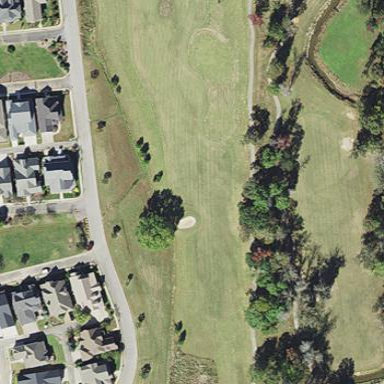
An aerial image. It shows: Golf fairway surrounded by grass.